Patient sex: M
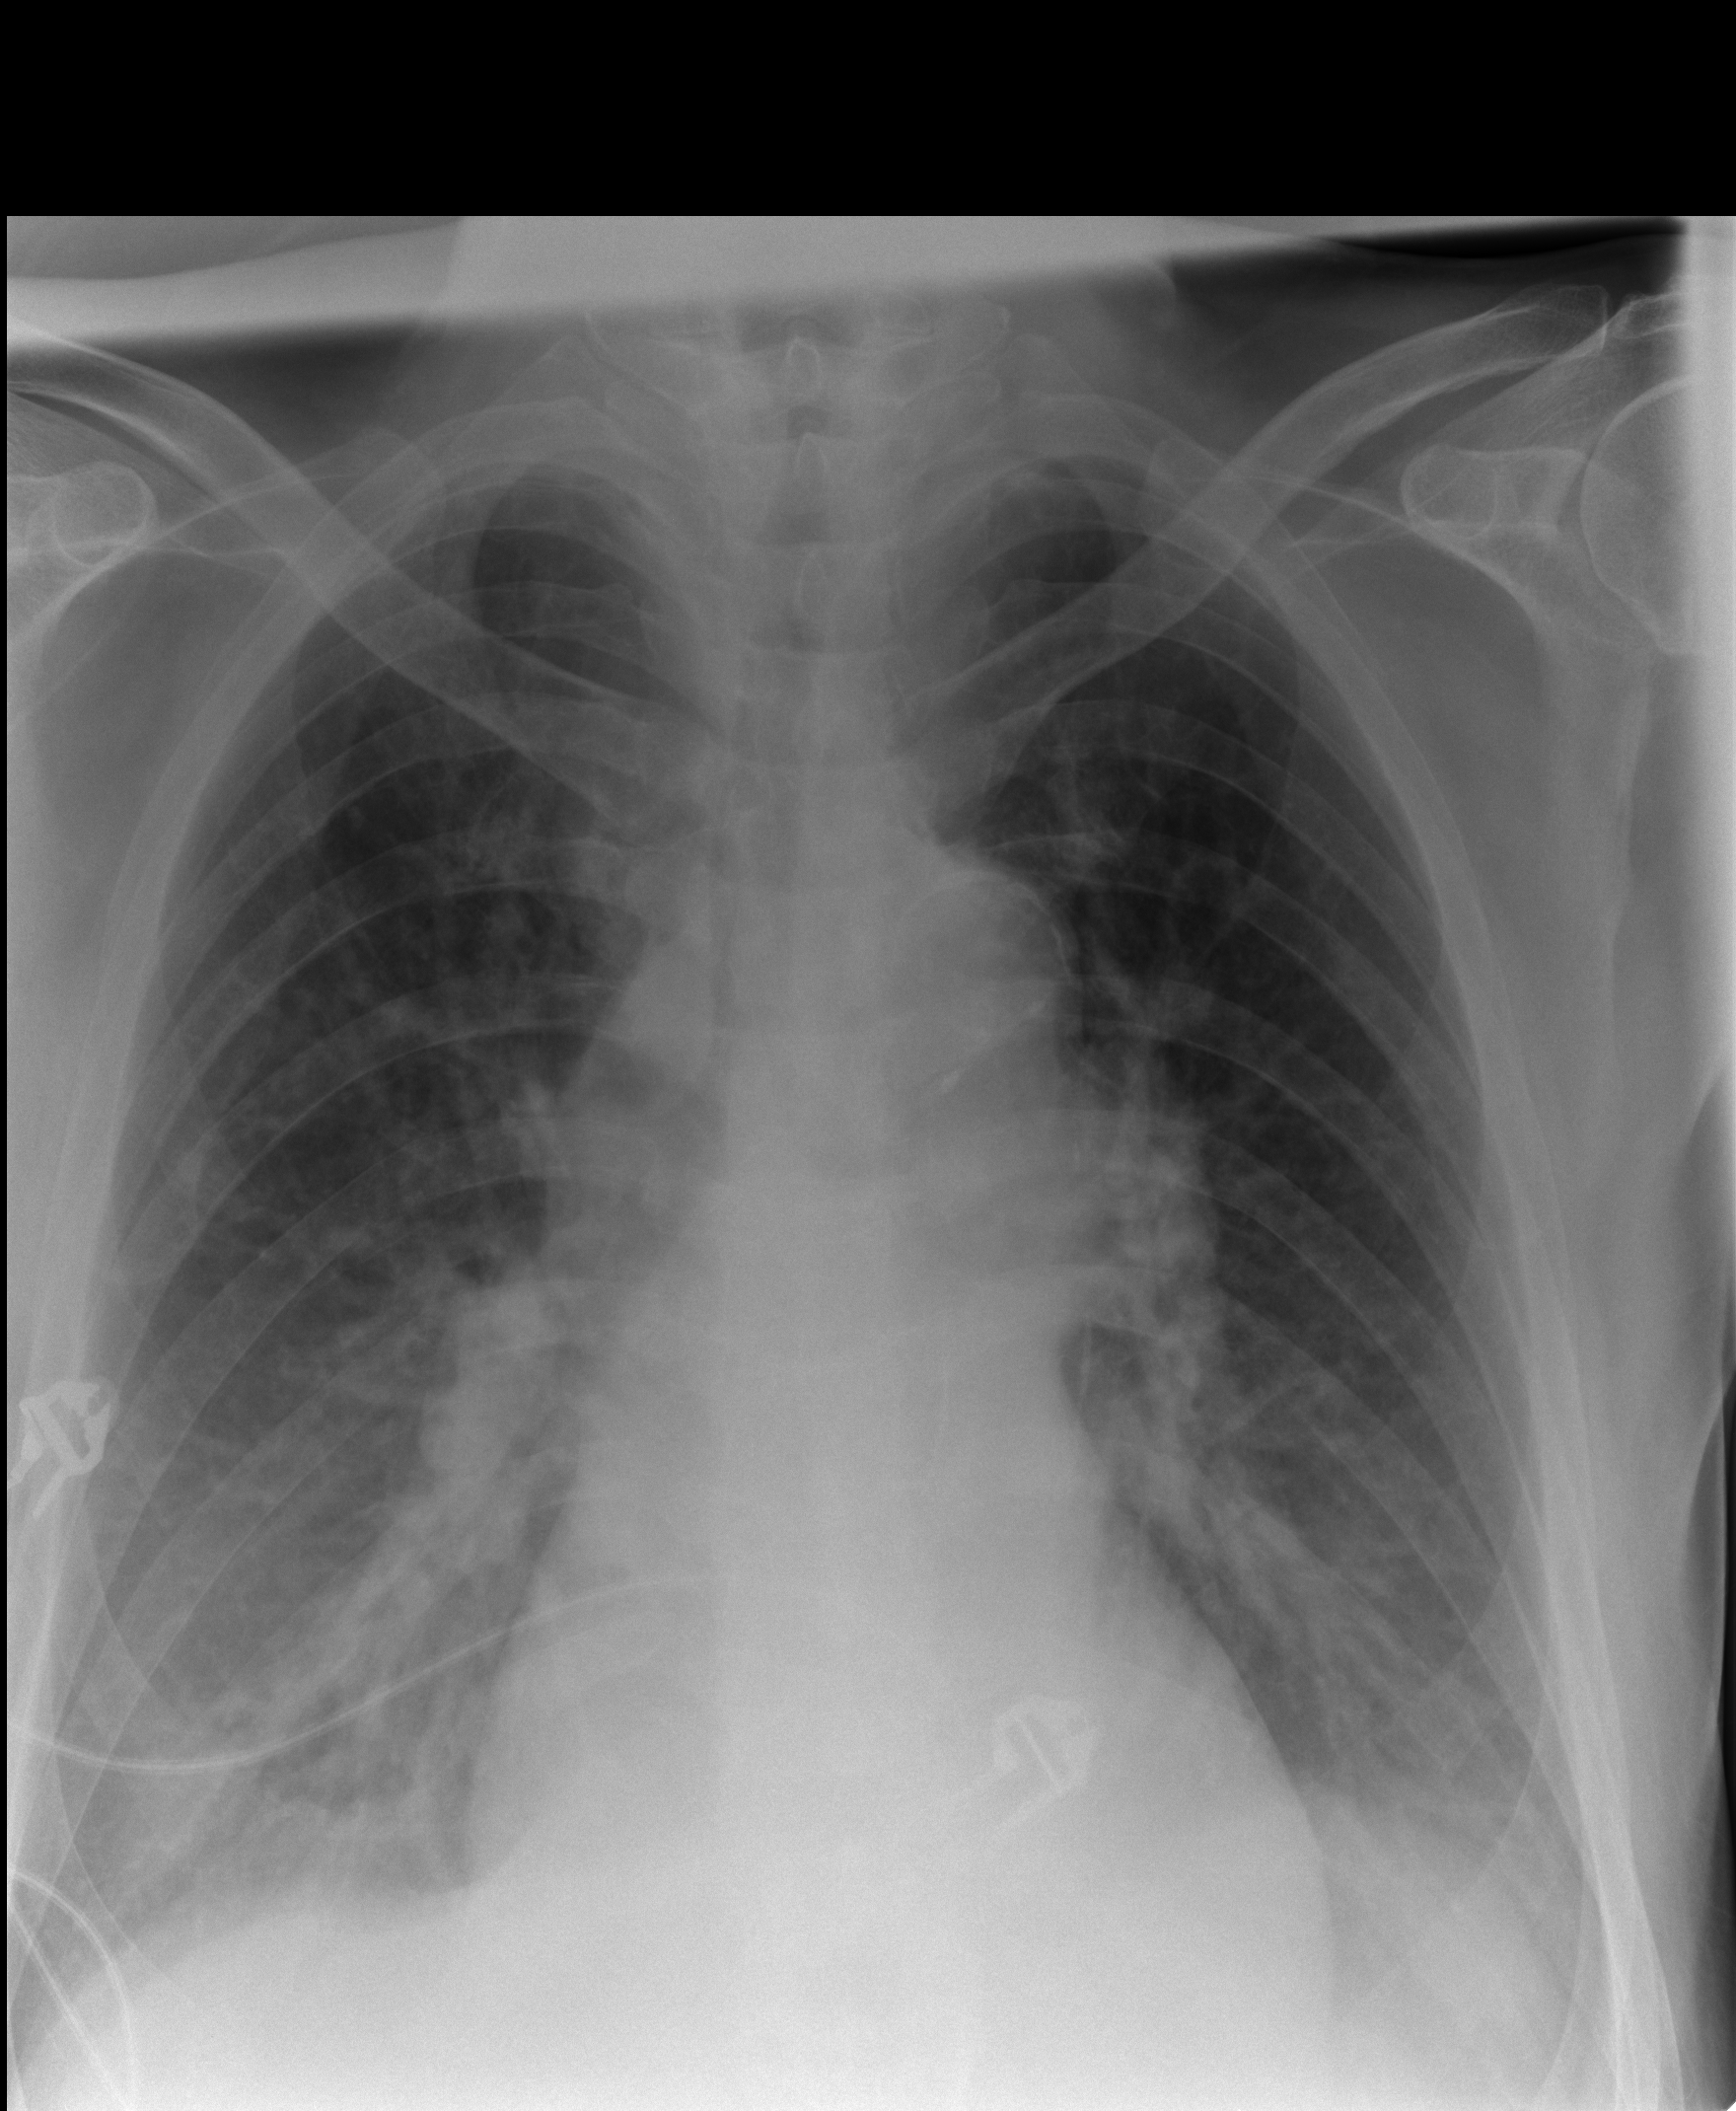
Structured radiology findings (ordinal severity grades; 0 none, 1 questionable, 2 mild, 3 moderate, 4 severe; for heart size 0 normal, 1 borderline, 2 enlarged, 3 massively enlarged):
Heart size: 0
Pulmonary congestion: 2
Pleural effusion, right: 0
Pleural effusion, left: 0
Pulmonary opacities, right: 3
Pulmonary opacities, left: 2
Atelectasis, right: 1
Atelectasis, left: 1